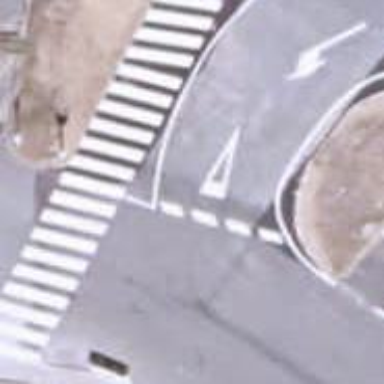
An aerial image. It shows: Road with "give way" sign.